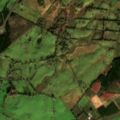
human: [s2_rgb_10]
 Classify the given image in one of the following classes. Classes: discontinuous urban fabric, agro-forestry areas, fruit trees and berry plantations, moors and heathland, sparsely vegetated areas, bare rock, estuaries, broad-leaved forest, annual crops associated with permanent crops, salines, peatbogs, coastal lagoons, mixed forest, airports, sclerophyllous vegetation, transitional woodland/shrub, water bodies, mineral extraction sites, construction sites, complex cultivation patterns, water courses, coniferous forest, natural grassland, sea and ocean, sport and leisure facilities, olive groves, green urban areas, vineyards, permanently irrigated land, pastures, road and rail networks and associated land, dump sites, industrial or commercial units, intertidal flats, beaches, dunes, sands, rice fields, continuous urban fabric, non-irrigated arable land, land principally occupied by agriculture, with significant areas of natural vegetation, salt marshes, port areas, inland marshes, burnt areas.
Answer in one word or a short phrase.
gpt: pastures, coniferous forest, mixed forest